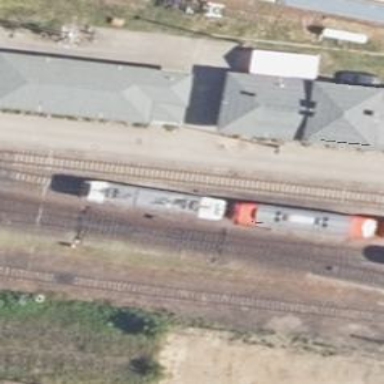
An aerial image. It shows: Railway switch.